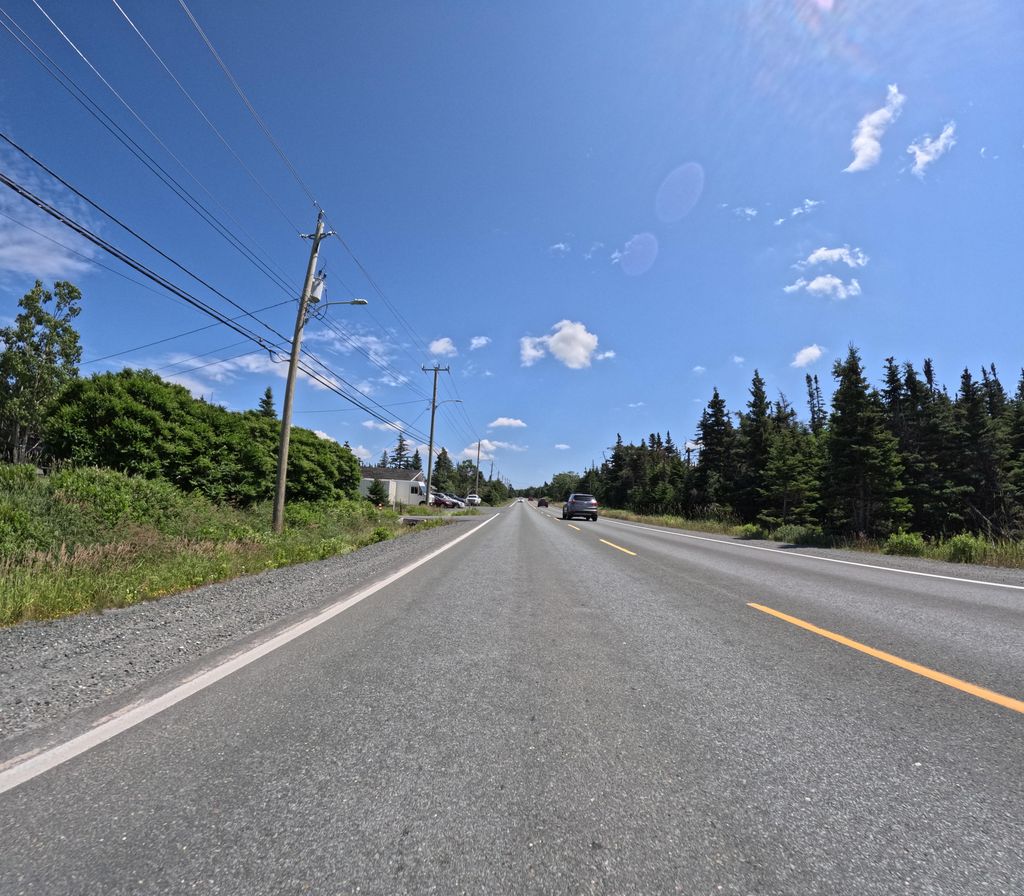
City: st_johns